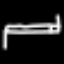
Label: bed